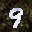
Label: 9